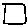
Label: square